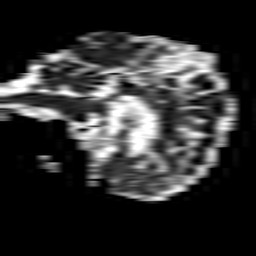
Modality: ADC
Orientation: sagittal
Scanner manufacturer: philips
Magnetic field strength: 1.5 T
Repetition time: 3.4 s
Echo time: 0.06922 s